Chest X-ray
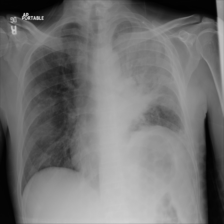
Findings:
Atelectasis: negative
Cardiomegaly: negative
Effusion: negative
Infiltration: positive
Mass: negative
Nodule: negative
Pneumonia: negative
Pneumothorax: negative
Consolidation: positive
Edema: negative
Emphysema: negative
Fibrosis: negative
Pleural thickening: negative
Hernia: negative